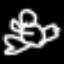
Label: frog